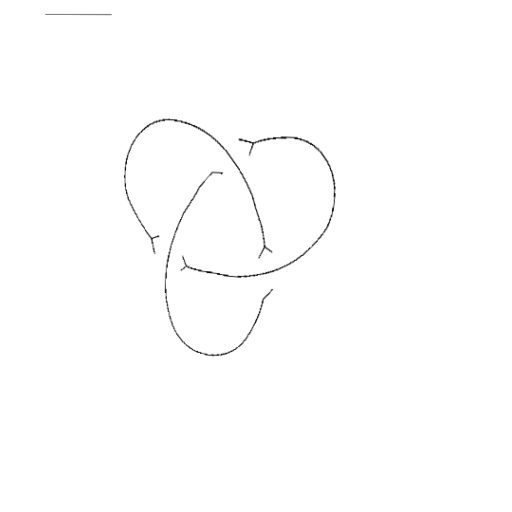
Crossing number: 3